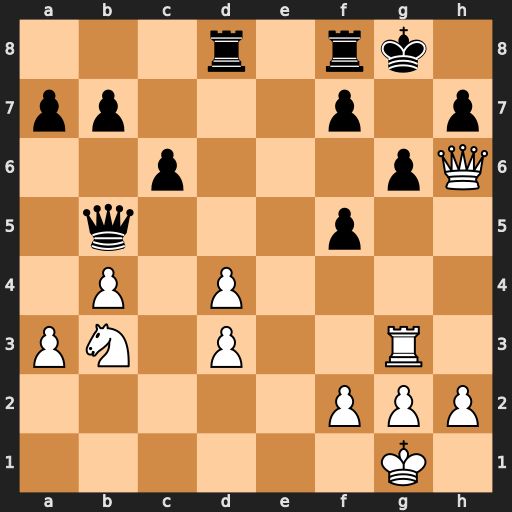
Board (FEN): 3r1rk1/pp3p1p/2p3pQ/1q3p2/1P1P4/PN1P2R1/5PPP/6K1
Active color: w
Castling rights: -
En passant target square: -
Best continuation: Rh3 Rfe8 Qxh7+ Kf8 Qh8+ Ke7 Re3+